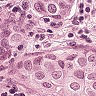
Metastatic tissue present: yes